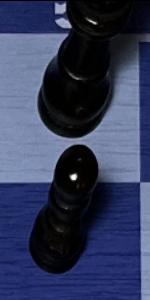
Label: Pawn_Black